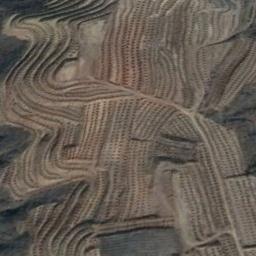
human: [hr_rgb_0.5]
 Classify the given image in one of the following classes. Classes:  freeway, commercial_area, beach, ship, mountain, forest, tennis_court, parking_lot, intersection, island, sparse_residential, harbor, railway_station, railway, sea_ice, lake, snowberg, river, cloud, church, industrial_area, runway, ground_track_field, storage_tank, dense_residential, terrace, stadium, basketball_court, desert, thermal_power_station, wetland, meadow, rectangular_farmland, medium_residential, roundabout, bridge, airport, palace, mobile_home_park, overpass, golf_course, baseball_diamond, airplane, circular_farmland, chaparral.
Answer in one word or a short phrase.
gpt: terrace